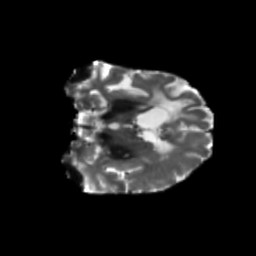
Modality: T2w
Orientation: coronal
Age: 46
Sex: male
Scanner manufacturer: siemens
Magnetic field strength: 3 T
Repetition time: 5.47 s
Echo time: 0.0854 s